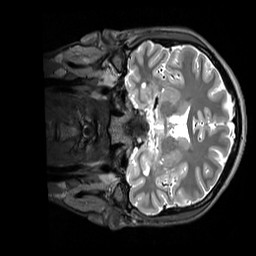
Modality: T2w
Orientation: coronal
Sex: male
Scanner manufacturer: siemens
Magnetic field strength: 3 T
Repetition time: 3.2 s
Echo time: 0.409 s